Question: I am loading data from access database from a datatable name car table. This table has the carId as an auto increment number
loading data this way:
'''
Private Sub frmCar_Load(ByVal sender As System.Object, ByVal e As System.EventArgs) Handles MyBase.Load
Try
dsDataSet = New DataSet
loadCars()
bsCar = New BindingSource(dsDataSet, "car")
CarIDTextBox.DataBindings.Add(New Binding("text", bsCar, "carId"))
BrandTextBox.DataBindings.Add(New Binding("text", bsCar, "brand"))
ModelTextBox.DataBindings.Add(New Binding("text", bsCar, "model"))
RegNoTextBox.DataBindings.Add(New Binding("text", bsCar, "regNo"))
InsIDTextBox.DataBindings.Add(New Binding("text", bsCar, "insId"))
DailyChargeTextBox.DataBindings.Add(New Binding("text", bsCar, "dailyCharge"))
WeeklyChargeTextBox.DataBindings.Add(New Binding("text", bsCar, "weeklyCharge"))
MonthlyChargeTextBox.DataBindings.Add(New Binding("text", bsCar, "monthlyCharge"))
YearlyChargeTextBox.DataBindings.Add(New Binding("text", bsCar, "yearlyCharge"))
TransmissionTextBox.DataBindings.Add(New Binding("text", bsCar, "transmission"))
ColorTextBox.DataBindings.Add(New Binding("text", bsCar, "color"))
RemarkTextBox.DataBindings.Add(New Binding("text", bsCar, "remark"))
Catch ex As Exception
MsgBox(Err.Description)
End Try
End Sub
Sub loadCars()
Dim sql As String
Try
oledbConn = New OleDbConnection(oledbConnString)
oledbConn.Open()
sql = "select * from car order by carId"
daCar = New OleDbDataAdapter(sql, oledbConn)
daCar.Fill(dsDataSet, "car")
'----------------------------------------------------------------------
oledbConn.Close()
Catch ex As Exception
oledbConn.Close()
MsgBox(Err.Description)
End Try
End Sub
Private Sub btnNew_Click(ByVal sender As System.Object, ByVal e As System.EventArgs) Handles btnNew.Click
Try
bsCar.AddNew()
Catch ex As Exception
MsgBox(Err.Description)
End Try
End Sub
Private Sub btnSave_Click(ByVal sender As System.Object, ByVal e As System.EventArgs) Handles btnSave.Click
Try
Me.Validate()
bsCar.EndEdit()
daCar.Update(dsDataSet.Tables("car"))
MsgBox("Car saved successfully")
Catch ex As Exception
MsgBox(Err.Description)
End Try
End Sub
'''
Now When I add a new car and save it, everything works perfect. But I need the carId of the new car added to be displayed immediately after adding. How can I do that without querying the database? Thank you
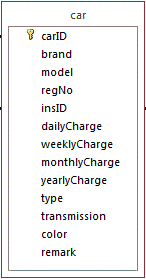
Answer: It seems that there is way to get the AutoIncrement value from the database during the excution of Update method, but there is no way to avoid another query to the database.
You can use the <URL>.
We need to use the "SELECT @@IDENTITY" command supported by Access, but this cannot be effective if we don't work on the same connection used by the Update thus the only option is to use the 'RowUpdated' event where the connection is still open
'''
' Need to have a OleDbCommandBuilder to build the InsertCommand for the OleDbDataAdapter
Sub loadCars()
....
daCar = New OleDbDataAdapter(sql, oledbConn)
Dim builder = new OleDbCommandBuilder(daCar)
daCar.InsertCommand = builder.GetInsertCommand
daCar.Fill(dsDataSet, "car")
End Sub
' In the update code
AddHandler daCar.RowUpdated, New OleDbRowUpdatedEventHandler(AddressOf NewRowInserted)
daCar.Update(dsDataSet.Tables("car"))
' The event handler is called for any row inserted, updated or deleted
Sub NewRowInserted(sender as Object, e as OleDb.OleDbRowUpdatedEventArgs)
' Check if we are working for a row with the proper state
If e.Row.RowState = DataRowState.Added Then
Dim cmd = new OleDbCommand("SELECT @@IDENTITY",e.Command.Connection)
Dim newID = DirectCast(cmd.ExecuteScalar(), Integer)
Console.WriteLine(newID)
End If
End Sub
'''